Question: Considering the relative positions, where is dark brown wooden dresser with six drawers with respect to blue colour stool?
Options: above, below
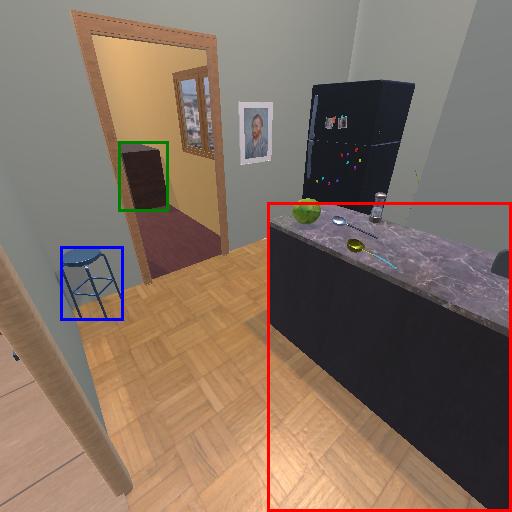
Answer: above